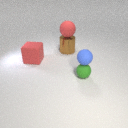
small green rubber sphere to the right of large red rubber cube